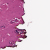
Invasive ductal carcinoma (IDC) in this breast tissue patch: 0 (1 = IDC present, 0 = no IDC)